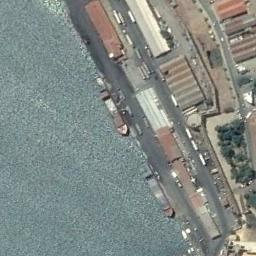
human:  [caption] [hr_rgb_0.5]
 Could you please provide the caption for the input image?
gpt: Several cargo ships are docked at the cargo terminal and the water is blue .

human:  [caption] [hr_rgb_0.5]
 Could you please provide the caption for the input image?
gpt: There are two bulk carriers docked at the dock  There are buildings and green plants on the dock .

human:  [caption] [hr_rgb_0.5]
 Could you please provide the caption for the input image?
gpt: There are two ships on the shore next to buildings and trees .

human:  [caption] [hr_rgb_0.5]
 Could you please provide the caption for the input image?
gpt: There are several buildings of different sizes beside the ship .

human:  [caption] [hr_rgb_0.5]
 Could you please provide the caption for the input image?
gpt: There are two ships at the harbor with some buildings .